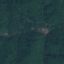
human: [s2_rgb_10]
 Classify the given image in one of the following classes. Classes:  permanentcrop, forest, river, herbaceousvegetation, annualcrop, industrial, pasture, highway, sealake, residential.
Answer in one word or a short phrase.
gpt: Forest